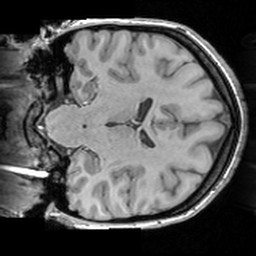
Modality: T1w
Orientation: coronal
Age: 21
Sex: female
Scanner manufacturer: siemens
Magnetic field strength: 3 T
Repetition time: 1.63 s
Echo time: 0.00311 s